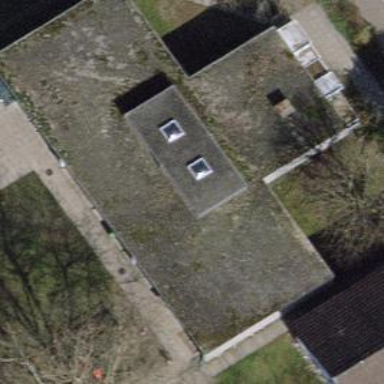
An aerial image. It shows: Kindergarten building.